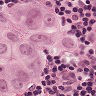
Metastatic tissue present: yes